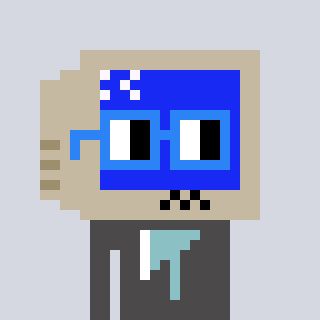
a pixel art character with square blue glasses, a old monitor-shaped head and a grayscale-colored body on a cool background